Interaction volume radius: 5 \u00c5
Interaction volume height: 30 \u00c5
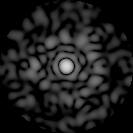
Disorder parameter: 0.8454